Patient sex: M
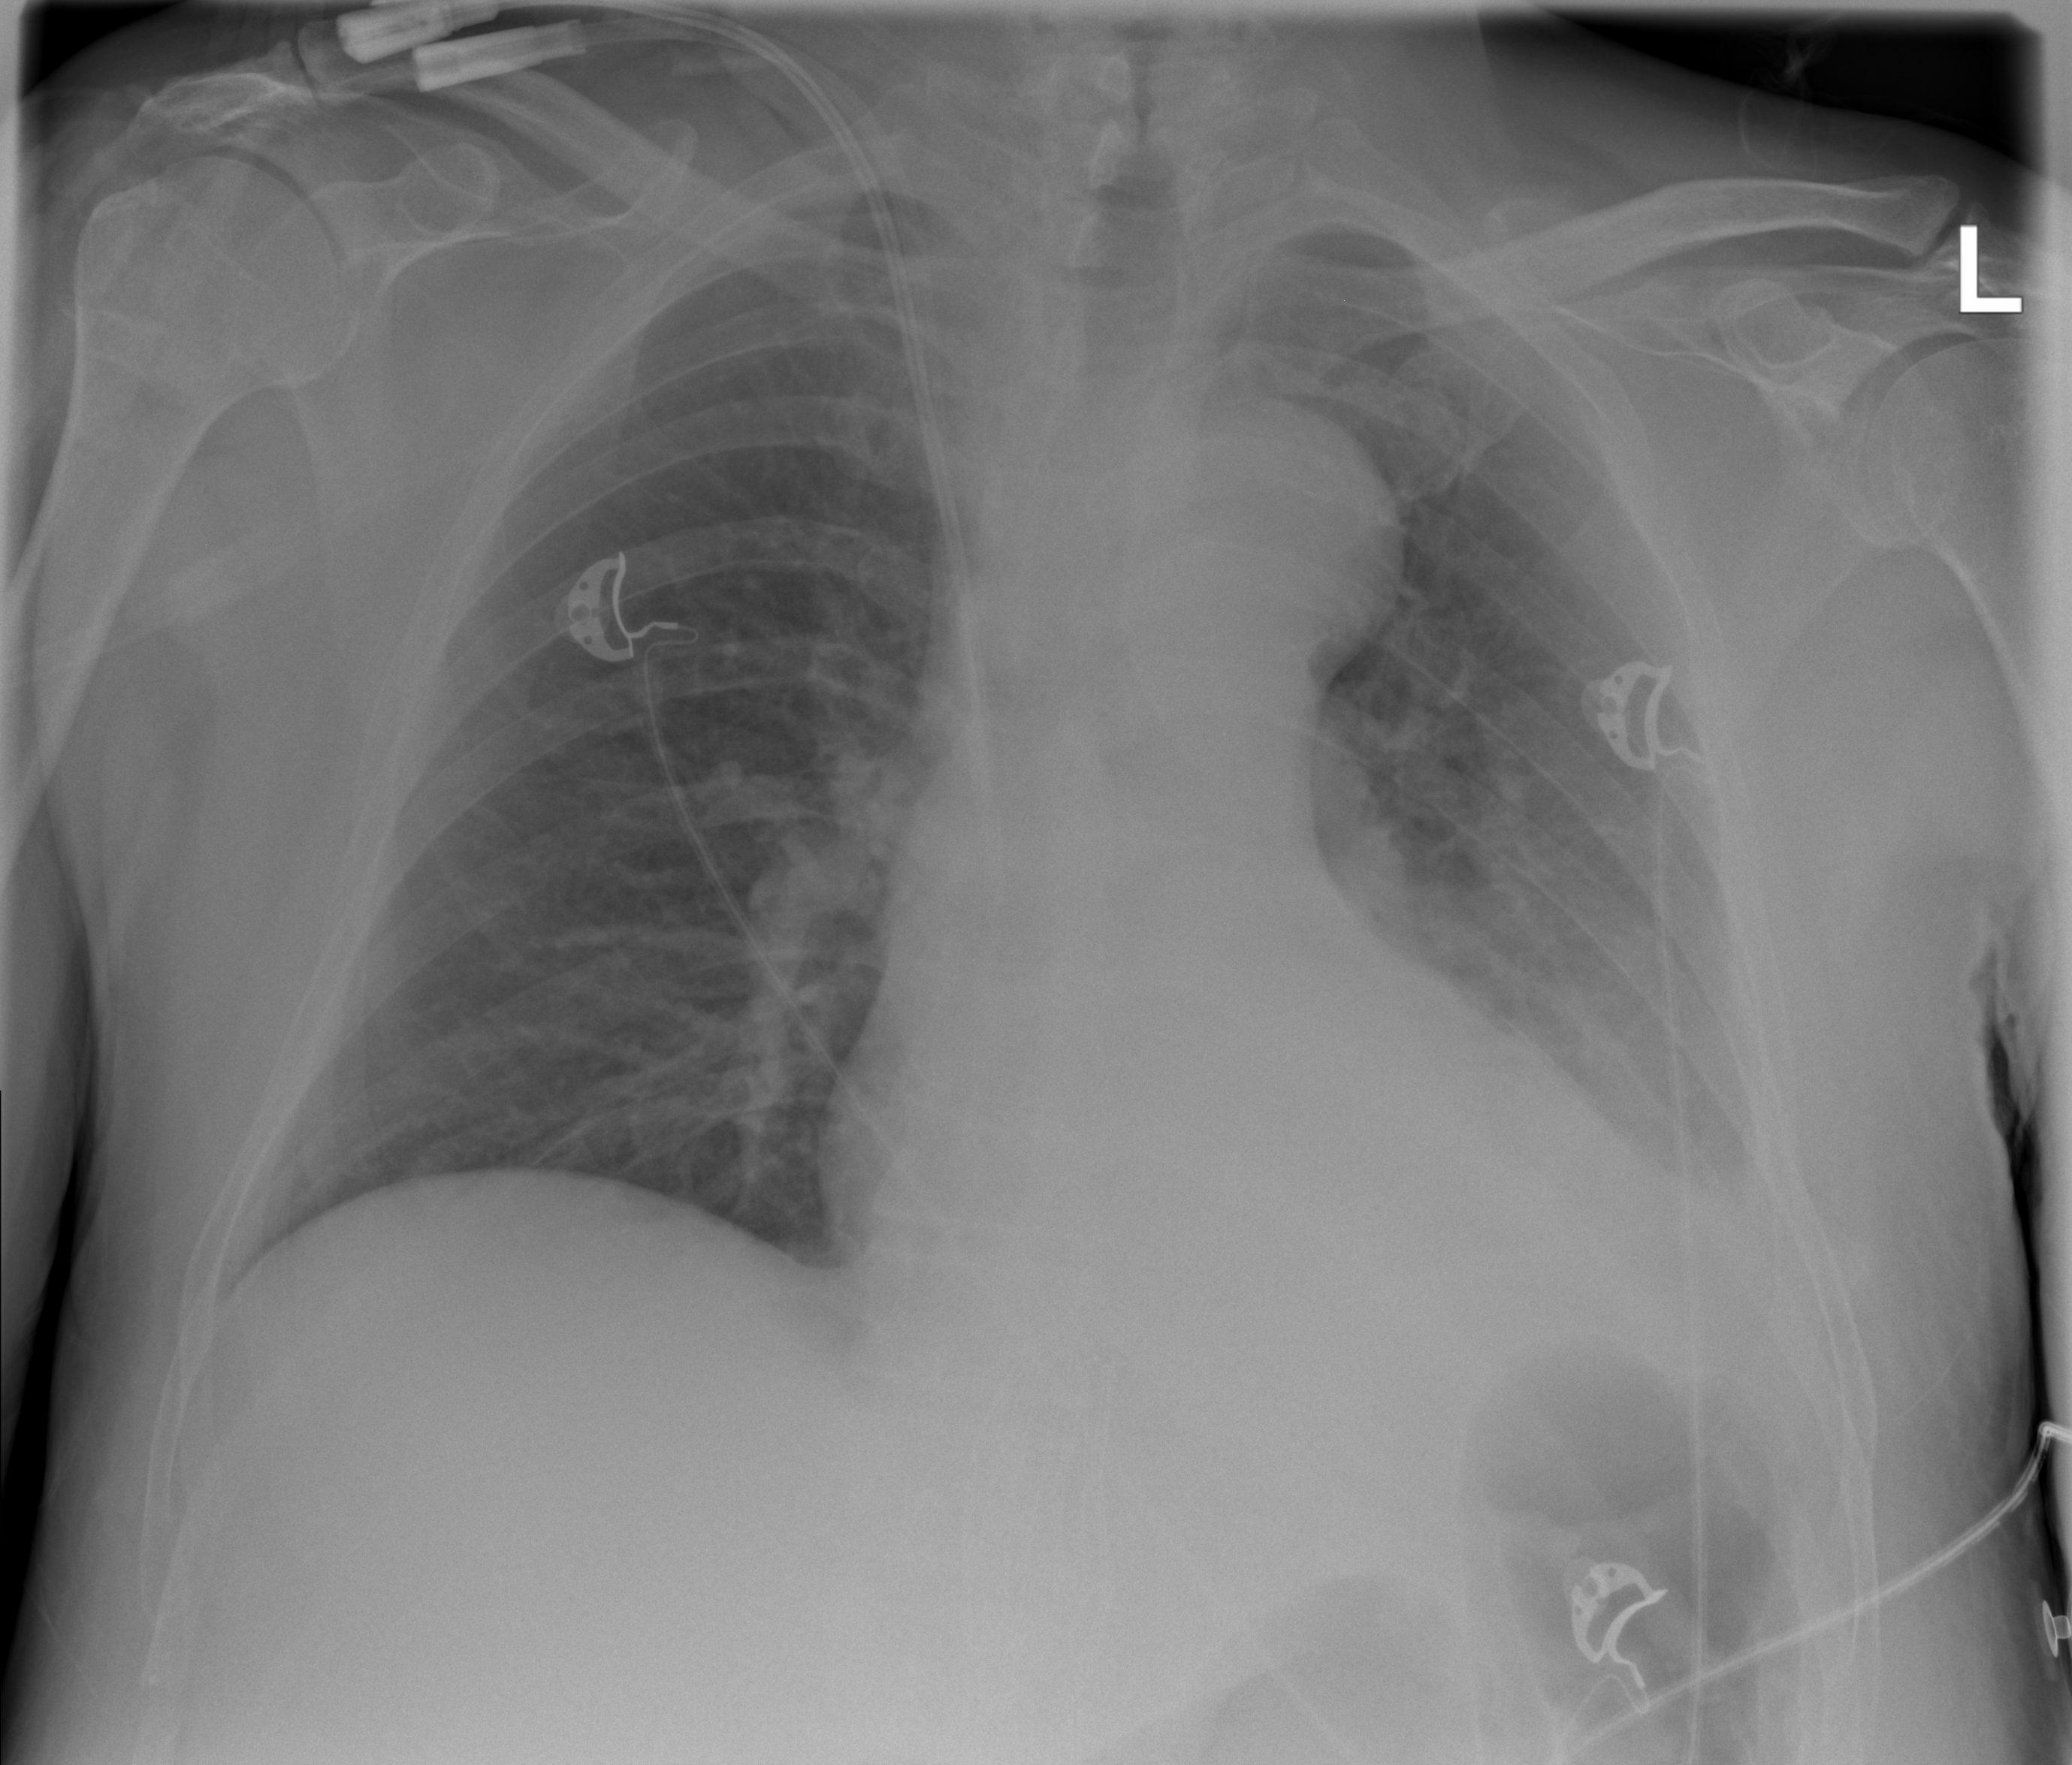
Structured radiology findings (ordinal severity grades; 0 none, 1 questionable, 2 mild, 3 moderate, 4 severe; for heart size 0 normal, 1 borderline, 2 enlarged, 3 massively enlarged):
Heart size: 2
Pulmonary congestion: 1
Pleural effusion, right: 0
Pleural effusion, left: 2
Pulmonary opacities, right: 0
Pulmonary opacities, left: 2
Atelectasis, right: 2
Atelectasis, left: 2